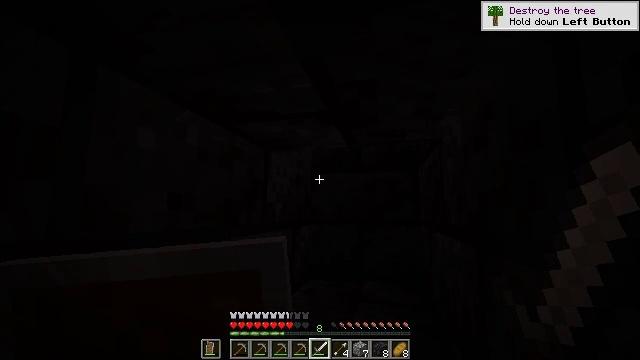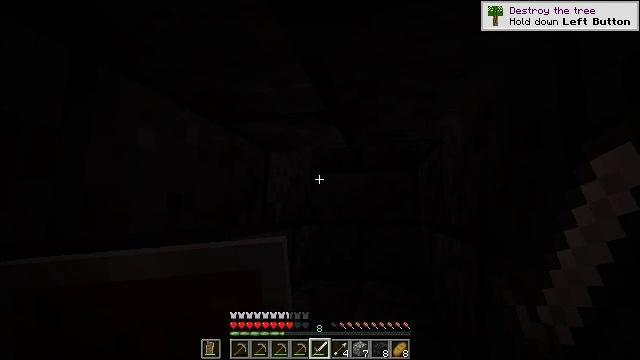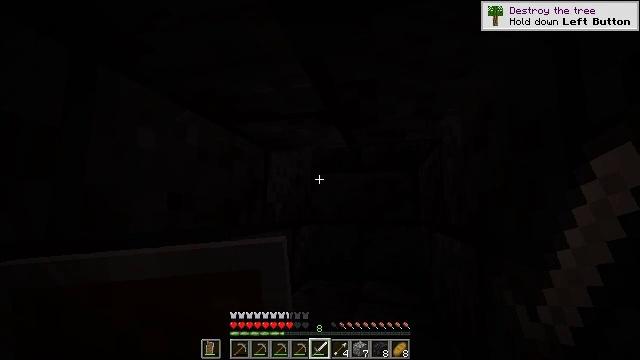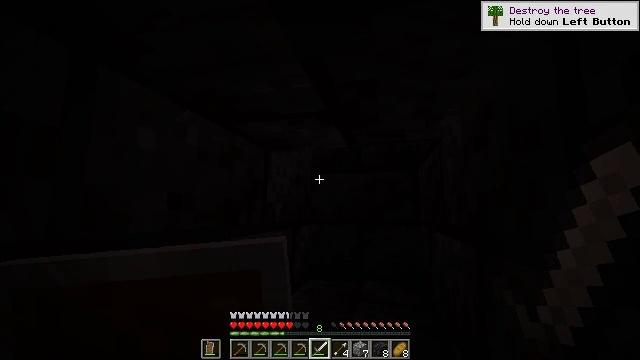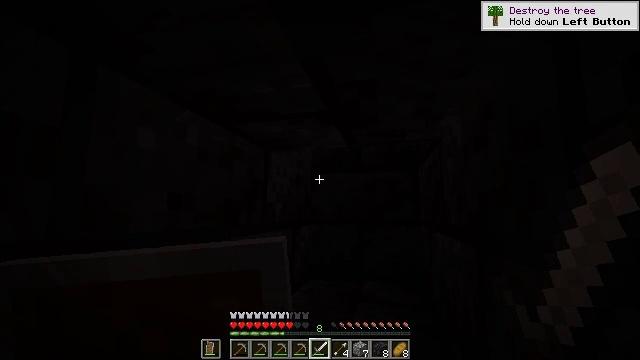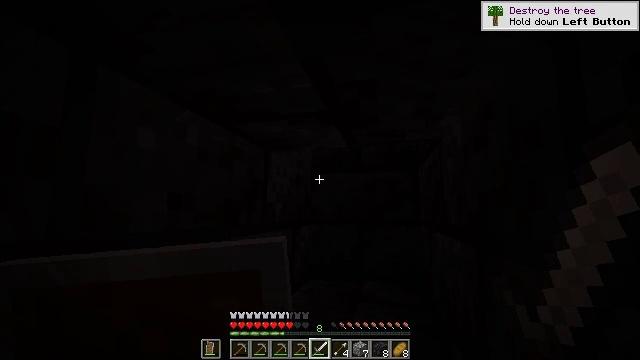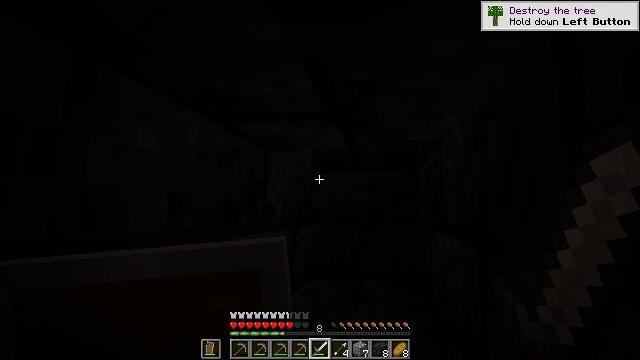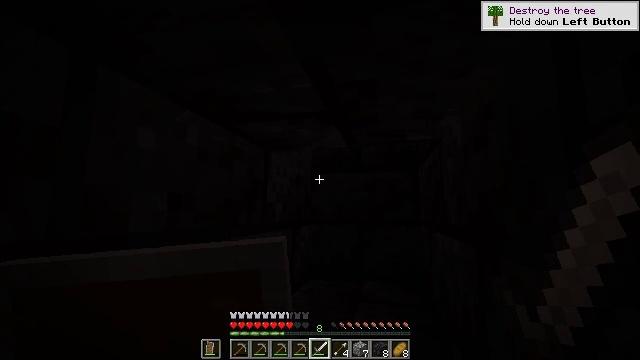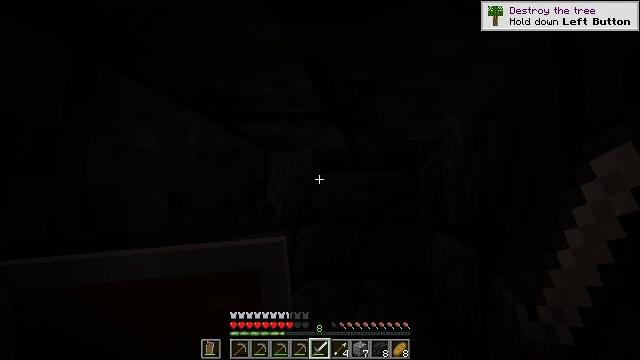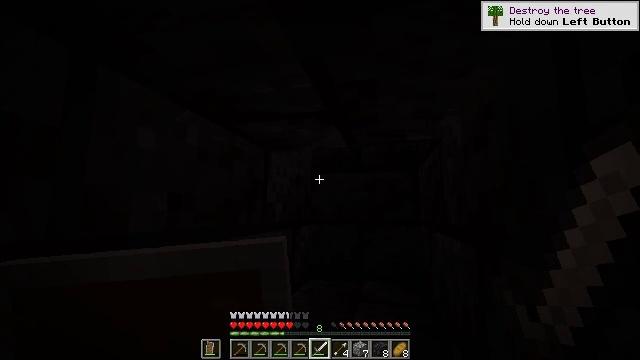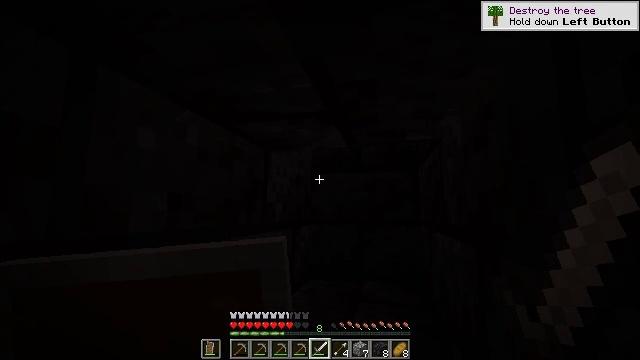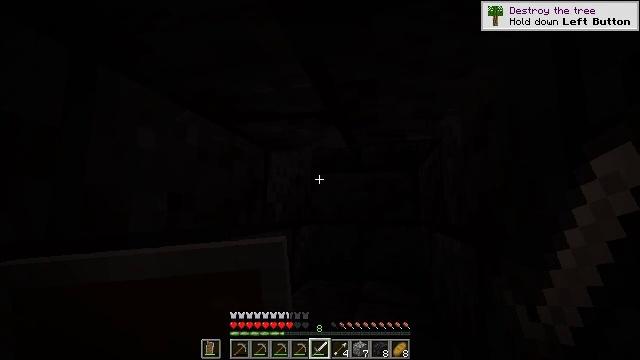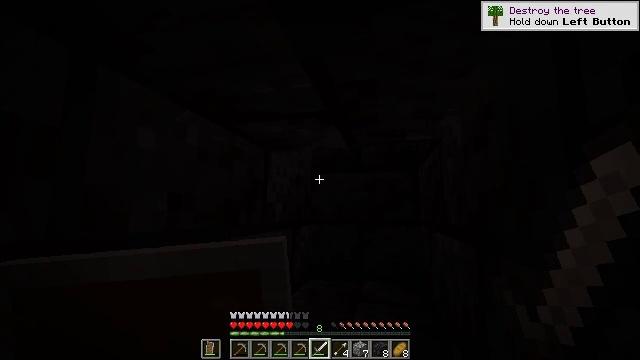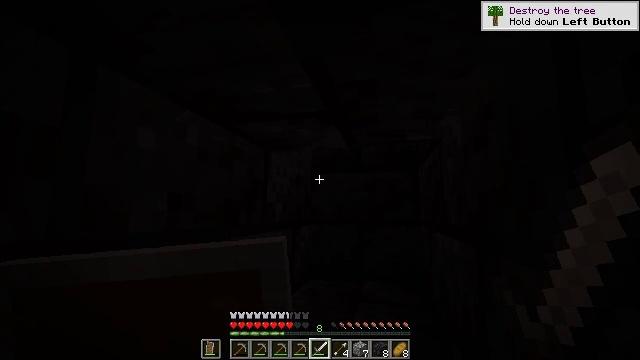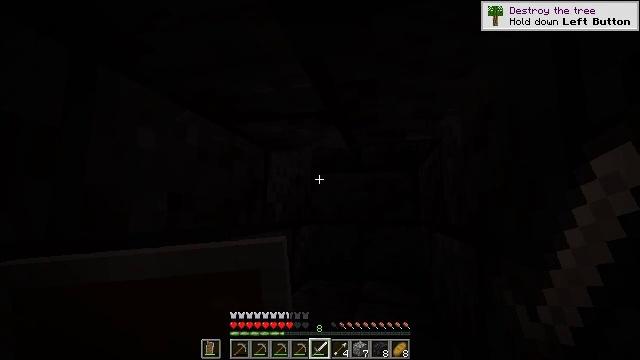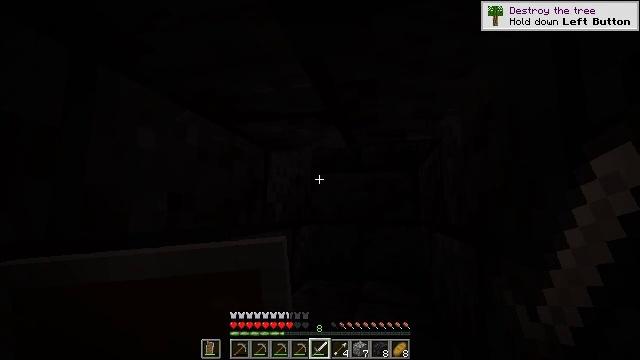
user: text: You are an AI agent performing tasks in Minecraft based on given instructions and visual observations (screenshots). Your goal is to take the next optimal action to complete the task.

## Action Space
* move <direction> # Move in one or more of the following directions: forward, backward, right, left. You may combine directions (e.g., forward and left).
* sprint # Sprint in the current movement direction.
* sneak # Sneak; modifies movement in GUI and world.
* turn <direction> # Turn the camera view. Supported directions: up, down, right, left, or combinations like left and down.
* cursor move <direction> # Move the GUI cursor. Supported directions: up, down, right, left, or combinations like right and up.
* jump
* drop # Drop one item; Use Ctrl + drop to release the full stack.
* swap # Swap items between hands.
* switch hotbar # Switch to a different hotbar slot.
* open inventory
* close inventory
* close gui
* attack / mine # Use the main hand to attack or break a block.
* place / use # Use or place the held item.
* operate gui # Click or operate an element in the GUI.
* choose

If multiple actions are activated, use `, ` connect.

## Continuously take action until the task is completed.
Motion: motion action
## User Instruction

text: Attack the polished blackstone brick stairs to gather it.
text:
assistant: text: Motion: no_op
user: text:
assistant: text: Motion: no_op
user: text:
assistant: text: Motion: no_op
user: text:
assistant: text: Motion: no_op
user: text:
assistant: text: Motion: no_op
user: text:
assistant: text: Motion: no_op
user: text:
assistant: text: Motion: no_op
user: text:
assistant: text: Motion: no_op
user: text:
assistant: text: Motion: no_op
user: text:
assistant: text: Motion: no_op
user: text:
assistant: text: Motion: no_op
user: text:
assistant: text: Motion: no_op
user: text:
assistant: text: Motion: no_op
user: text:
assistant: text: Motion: no_op
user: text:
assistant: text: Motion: no_op
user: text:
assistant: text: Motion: no_op
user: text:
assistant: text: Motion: no_op
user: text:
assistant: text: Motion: no_op
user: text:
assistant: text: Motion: no_op
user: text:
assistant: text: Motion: no_op
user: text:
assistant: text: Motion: no_op
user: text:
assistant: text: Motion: no_op
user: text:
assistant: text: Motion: no_op
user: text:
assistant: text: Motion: no_op
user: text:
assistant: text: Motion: no_op
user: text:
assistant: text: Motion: no_op
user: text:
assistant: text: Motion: no_op
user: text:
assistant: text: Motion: no_op
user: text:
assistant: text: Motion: no_op
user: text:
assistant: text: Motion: no_op